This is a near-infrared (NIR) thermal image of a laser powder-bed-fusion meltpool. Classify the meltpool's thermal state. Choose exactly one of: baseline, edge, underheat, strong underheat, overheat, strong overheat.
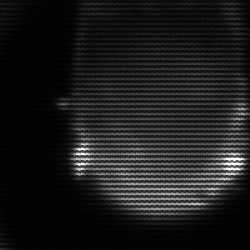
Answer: edge